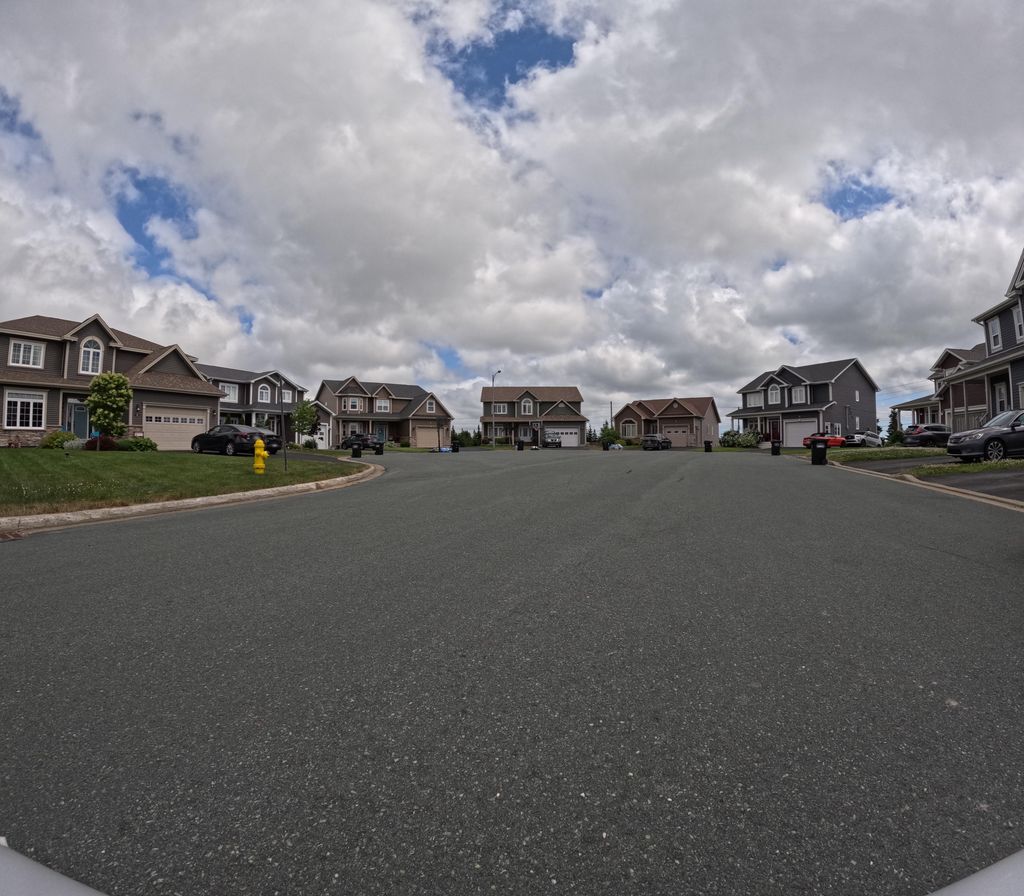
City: st_johns